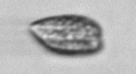
Label: Prorocentrum_dentatum